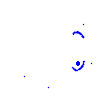
Particle: kaon